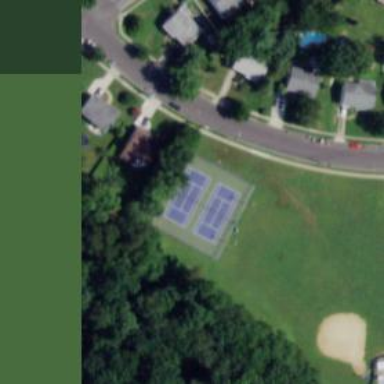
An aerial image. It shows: Tennis court in leisure pitch.